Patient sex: M
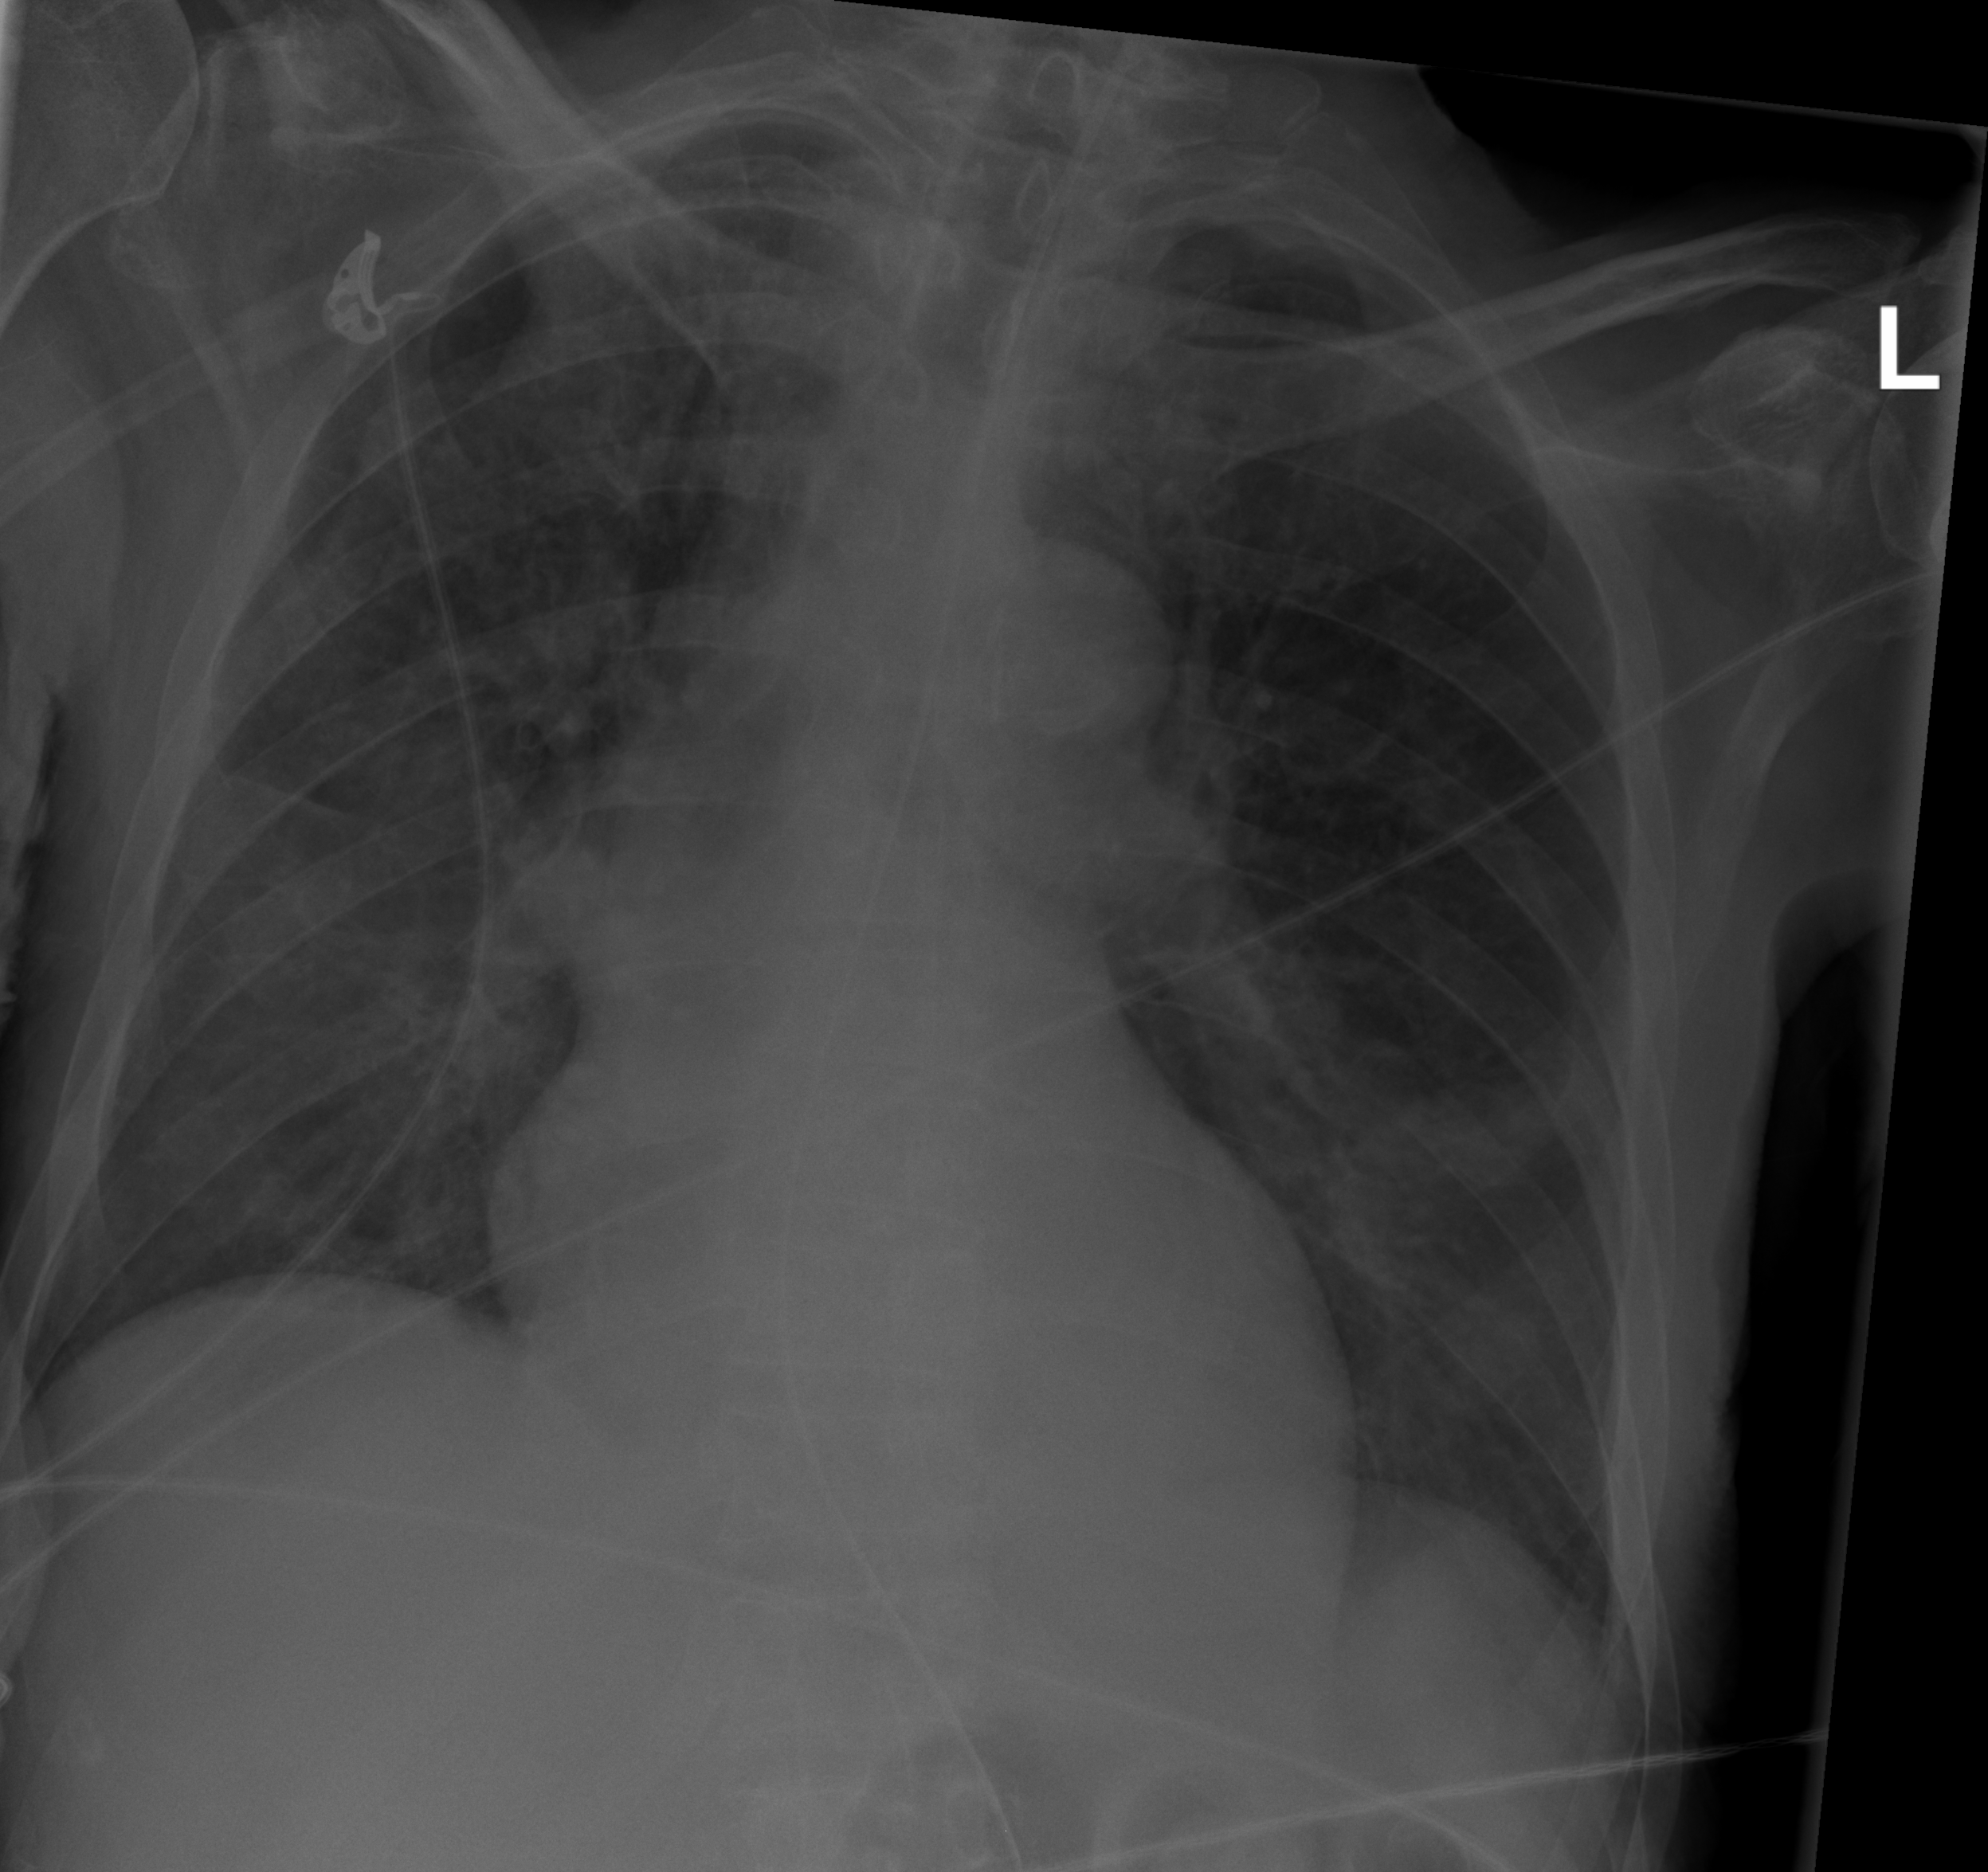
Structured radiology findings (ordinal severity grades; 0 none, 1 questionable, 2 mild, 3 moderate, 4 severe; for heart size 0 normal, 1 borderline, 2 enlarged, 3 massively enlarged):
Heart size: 1
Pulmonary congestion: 2
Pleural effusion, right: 0
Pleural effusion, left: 0
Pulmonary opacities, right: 2
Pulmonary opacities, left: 0
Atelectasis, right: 2
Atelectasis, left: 0